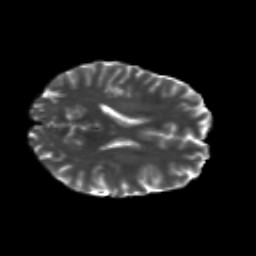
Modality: T2w
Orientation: axial
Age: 27
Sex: female
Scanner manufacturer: siemens
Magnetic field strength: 3 T
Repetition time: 8.8 s
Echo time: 0.085 s